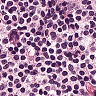
Metastatic tissue present: yes